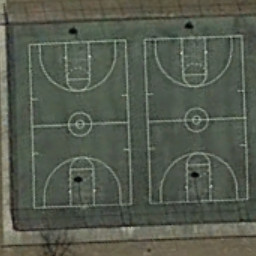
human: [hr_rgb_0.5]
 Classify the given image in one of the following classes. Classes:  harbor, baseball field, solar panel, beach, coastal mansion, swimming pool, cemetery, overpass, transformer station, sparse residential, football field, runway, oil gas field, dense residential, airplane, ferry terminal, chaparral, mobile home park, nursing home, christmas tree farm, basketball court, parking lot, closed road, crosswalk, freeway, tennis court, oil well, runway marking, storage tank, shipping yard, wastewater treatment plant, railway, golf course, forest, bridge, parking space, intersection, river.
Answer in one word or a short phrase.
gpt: basketball court